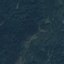
Label: Forest